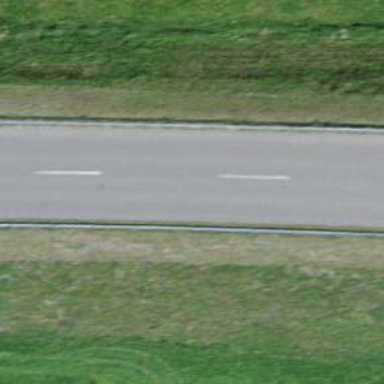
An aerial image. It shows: Secondary road with asphalt surface.